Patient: sex M, age 65
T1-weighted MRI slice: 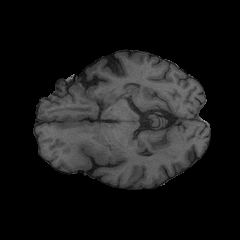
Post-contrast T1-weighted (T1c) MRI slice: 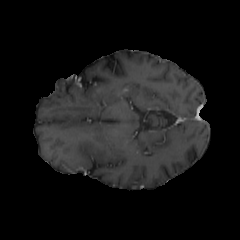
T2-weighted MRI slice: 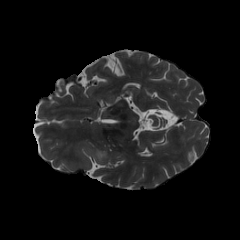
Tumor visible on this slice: yes
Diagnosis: Glioblastoma, IDH-wildtype
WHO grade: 4